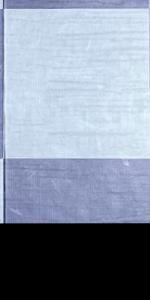
Label: Empty